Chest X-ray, PA view. Patient: 51 years old, sex M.
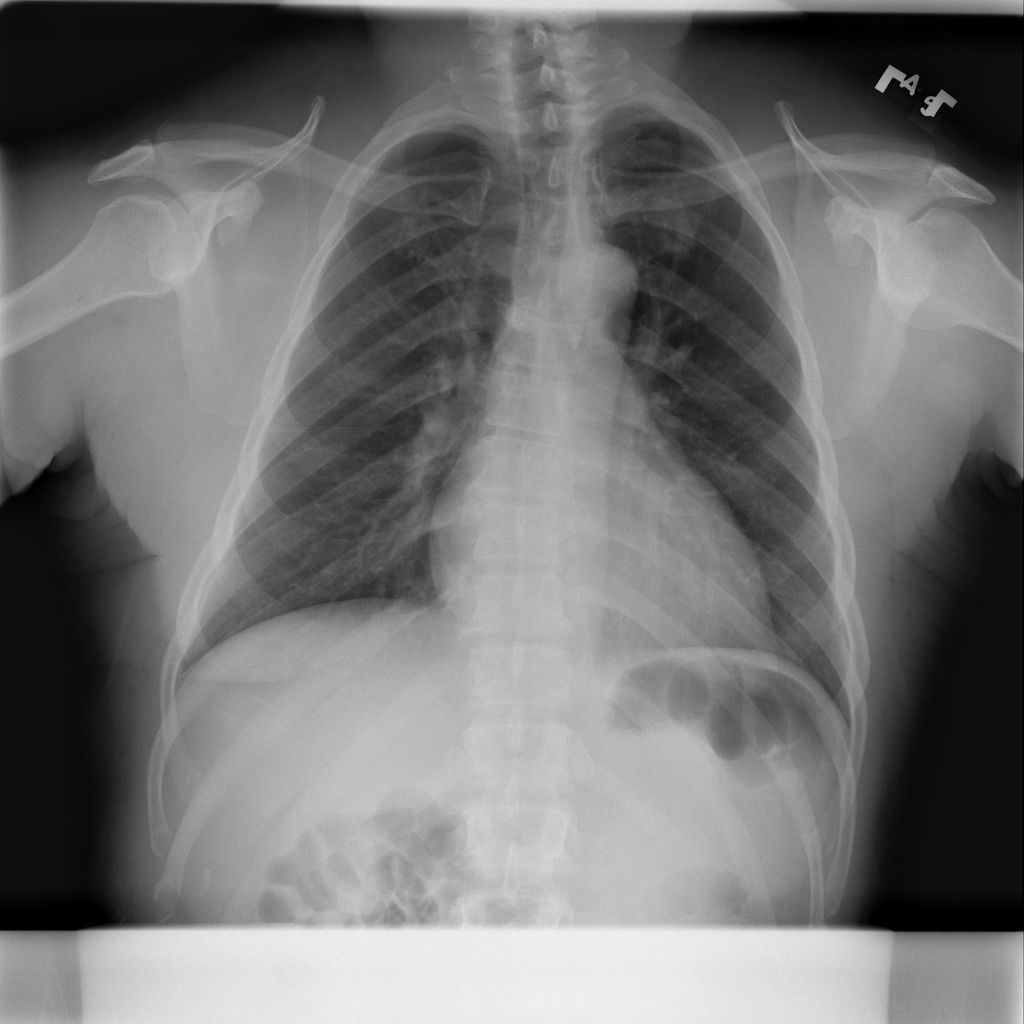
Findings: No Finding